Question: I would like to create a Google Sheets with event triggers. I'm using Google Apps Script.
When a cell has value 'Ok', a mail would be sent to warn a colleague (validation).
I found a script and it works.
Now I would like the mail body and mail subject to include cell values of the row where the trigger cell has the value 'OK'.
Here is an example of the sheet:

When I write "Ok"in K8, a mail is sent to a colleague. And I would like the body mail to contain information in F8, G8, and J8. Likewise, if I write "Ok" in K7, I would like the sent mail to contain info from F7, G7, and J7.
(Example: "Your request has been validated. Necessity is level 5. Quantity needed is 1. Price is 17,94EUR.")
The script I'm using:
'''
/**
* add trigger for onedit -
* see menu -> Resouces -> Current project's triggers
*/
function Initialize() {
var triggers = ScriptApp.getProjectTriggers();
for(var i in triggers) {
ScriptApp.deleteTrigger(triggers[i]);
}
ScriptApp.newTrigger("sendNotification")
.forSpreadsheet(SpreadsheetApp.getActiveSpreadsheet())
.onEdit()
.create();
};
/**
*
*/
function sendNotification(e) {
if("K" == e.range.getA1Notation().charAt(0)) {
if(e.value == "ok") {
//Define Notification Details
var recipients = "user@example.com";
var subject = "Validation" ;
var body = "Achat valider, a proceder";
//Send the Email
MailApp.sendEmail(recipients, subject, body);
}
}
}
'''
How do I get Var 'subject' and Var 'Body' to contain cell values?
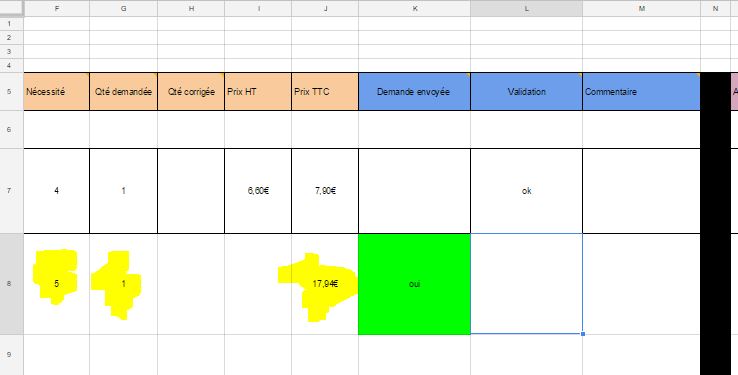
Answer: Problem solved.
To summurize, when you want Email notification when cell value is changed and you want the mail to contain cells value from the same row you've edited :
'''
/**
* add trigger for onedit -
* see menu -> Resouces -> Current project's triggers
*/
function Initialize() {
var triggers = ScriptApp.getProjectTriggers();
for(var i in triggers) {
ScriptApp.deleteTrigger(triggers[i]);
}
ScriptApp.newTrigger("sendNotification")
.forSpreadsheet(SpreadsheetApp.getActiveSpreadsheet())
.onEdit()
.create();
};
/**
*
*/
function sendNotification(e) {
if("L" == e.range.getA1Notation().charAt(0)) {
if(e.value == "oui") {
//Define Notification Details
var recipients = "XX@sCC.net";
var subject = "Request" + " - Ndeg " + e.source.getRange('A'+ e.range.getRow()).getValue() ;
var body = "lolcat : " + e.source.getRange('B'+ e.range.getRow()).getValue() ;
//Send the Email
MailApp.sendEmail(recipients, subject, body);
}
}
}
'''
Working fine for me. Thank you for the help :)